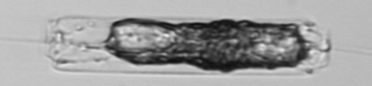
Label: Ditylum_brightwellii